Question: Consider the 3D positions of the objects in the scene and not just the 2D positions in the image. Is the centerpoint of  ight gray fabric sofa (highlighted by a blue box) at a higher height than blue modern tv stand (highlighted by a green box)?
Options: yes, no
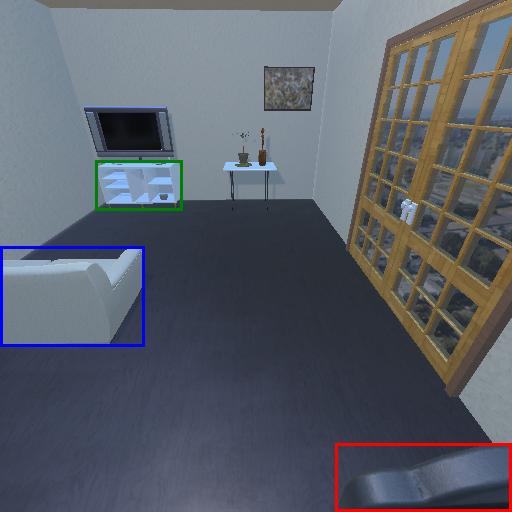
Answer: yes